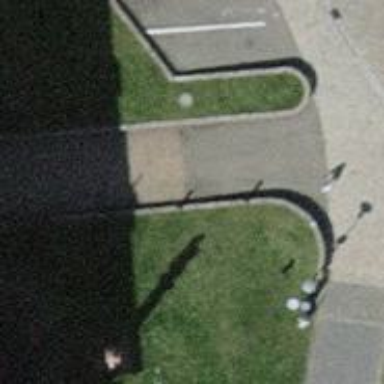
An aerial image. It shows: Bicycle parking area with wall loops.